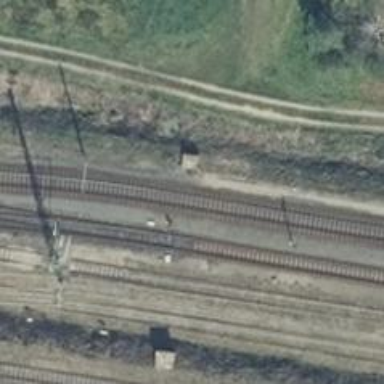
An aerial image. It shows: Railway switch with the turnout on the left side.